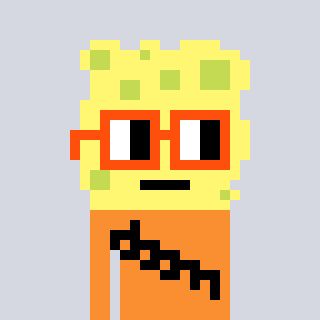
a pixel art character with square orange glasses, a sponge-shaped head and a orange-colored body on a cool background